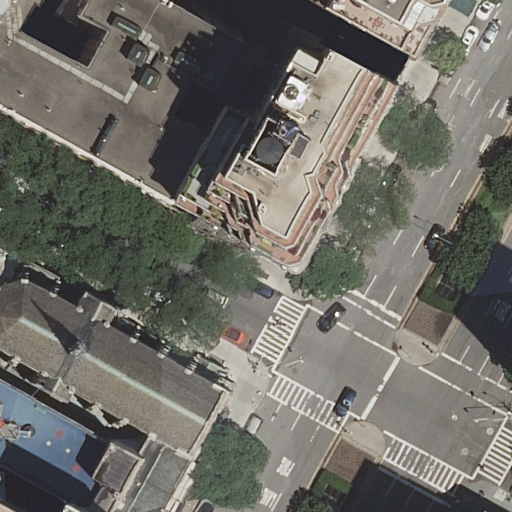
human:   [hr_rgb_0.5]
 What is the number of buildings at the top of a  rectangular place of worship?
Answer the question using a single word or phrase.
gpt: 0

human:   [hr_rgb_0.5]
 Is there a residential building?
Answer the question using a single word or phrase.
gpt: yes

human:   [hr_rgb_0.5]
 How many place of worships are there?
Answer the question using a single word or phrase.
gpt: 1

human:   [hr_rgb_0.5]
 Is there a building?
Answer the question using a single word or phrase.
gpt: yes

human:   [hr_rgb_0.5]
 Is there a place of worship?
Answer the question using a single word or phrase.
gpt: yes

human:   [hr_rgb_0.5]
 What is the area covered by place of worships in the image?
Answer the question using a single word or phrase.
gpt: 367m2

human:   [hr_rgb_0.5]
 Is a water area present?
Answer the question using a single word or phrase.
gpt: no

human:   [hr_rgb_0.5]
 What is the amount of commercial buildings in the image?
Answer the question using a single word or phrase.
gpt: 0

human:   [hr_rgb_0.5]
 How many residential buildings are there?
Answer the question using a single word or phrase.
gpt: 4

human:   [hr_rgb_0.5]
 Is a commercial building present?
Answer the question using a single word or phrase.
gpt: no

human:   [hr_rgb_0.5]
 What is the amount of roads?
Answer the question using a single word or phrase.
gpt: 4

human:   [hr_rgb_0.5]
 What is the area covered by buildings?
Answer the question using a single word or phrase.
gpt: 3008m2

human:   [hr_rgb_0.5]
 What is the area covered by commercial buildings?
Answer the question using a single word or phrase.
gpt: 0m2

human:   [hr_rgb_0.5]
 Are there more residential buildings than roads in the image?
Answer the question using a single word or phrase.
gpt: no

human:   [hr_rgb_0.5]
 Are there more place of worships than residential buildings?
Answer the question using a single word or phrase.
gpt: no

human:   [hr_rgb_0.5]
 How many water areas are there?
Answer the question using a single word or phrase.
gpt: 0

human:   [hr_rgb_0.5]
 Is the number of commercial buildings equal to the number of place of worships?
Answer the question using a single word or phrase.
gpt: no

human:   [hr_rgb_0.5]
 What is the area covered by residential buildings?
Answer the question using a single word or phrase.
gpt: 2425m2

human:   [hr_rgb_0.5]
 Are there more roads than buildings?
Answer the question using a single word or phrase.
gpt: no

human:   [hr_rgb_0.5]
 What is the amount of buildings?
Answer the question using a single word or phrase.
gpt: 6

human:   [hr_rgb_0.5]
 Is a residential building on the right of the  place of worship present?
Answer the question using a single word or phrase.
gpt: yes

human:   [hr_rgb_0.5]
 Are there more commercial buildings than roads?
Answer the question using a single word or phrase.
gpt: no

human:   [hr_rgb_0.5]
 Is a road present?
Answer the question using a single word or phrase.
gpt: yes

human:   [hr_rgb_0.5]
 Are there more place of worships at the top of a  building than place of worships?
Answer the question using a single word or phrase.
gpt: no

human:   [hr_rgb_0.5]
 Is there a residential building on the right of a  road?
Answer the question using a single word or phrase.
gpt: yes

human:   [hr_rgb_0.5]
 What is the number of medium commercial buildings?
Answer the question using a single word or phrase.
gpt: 0

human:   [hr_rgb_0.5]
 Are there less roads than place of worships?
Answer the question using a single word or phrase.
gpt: no

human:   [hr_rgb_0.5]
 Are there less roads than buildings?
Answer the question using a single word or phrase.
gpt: yes

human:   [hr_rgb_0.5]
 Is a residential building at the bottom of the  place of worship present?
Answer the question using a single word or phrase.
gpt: yes

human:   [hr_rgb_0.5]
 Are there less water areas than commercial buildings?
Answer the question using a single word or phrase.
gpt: no

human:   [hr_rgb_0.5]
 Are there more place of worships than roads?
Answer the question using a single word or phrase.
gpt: no

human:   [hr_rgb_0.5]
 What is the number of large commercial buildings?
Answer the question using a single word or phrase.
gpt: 0

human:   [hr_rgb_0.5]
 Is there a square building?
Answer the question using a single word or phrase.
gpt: no

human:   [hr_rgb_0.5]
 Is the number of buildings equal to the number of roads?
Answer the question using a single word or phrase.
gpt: no

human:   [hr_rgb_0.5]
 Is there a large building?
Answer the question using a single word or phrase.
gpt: yes

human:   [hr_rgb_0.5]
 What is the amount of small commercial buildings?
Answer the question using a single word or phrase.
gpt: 0

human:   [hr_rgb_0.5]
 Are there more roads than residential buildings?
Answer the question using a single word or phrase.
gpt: no

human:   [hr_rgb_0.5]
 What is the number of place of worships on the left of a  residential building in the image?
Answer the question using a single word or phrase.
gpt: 1

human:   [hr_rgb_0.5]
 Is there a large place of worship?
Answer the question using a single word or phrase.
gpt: no

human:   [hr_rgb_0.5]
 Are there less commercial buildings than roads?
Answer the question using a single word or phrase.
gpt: yes

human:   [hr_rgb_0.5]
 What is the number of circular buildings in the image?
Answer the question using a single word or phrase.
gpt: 0

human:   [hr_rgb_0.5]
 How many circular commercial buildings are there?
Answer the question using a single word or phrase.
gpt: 0

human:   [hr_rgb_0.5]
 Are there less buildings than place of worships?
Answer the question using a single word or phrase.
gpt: no

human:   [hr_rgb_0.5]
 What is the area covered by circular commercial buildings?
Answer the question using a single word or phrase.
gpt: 0m2

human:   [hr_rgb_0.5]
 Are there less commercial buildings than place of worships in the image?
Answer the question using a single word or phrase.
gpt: yes

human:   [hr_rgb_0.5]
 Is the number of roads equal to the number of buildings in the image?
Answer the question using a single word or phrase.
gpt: no

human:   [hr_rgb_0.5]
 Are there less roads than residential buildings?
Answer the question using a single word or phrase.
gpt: no

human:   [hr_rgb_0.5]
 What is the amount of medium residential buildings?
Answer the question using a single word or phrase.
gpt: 2

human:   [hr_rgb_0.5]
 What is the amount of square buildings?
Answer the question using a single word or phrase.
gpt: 0

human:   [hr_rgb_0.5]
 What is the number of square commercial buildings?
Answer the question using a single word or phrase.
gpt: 0

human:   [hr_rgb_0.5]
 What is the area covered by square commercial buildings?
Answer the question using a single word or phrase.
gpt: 0m2

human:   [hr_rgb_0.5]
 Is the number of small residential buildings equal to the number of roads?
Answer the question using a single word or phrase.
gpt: no

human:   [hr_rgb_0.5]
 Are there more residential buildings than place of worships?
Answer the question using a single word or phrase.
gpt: yes

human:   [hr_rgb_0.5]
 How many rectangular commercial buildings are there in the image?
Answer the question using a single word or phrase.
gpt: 0

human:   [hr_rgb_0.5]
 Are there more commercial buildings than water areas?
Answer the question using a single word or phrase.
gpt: no

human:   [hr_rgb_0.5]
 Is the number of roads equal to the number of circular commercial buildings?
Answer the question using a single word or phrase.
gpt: no

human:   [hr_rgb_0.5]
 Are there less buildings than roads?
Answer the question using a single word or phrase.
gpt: no

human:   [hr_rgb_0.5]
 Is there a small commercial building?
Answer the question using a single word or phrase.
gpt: no

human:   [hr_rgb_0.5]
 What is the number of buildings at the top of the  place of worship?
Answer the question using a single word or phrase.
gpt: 3

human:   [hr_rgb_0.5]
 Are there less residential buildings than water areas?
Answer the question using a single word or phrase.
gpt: no

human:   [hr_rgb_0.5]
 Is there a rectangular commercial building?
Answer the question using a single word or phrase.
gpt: no

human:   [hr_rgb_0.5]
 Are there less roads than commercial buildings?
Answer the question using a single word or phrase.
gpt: no

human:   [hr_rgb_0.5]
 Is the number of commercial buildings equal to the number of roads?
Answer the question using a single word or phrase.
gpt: no

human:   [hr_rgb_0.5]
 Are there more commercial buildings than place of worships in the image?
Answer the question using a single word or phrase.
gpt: no